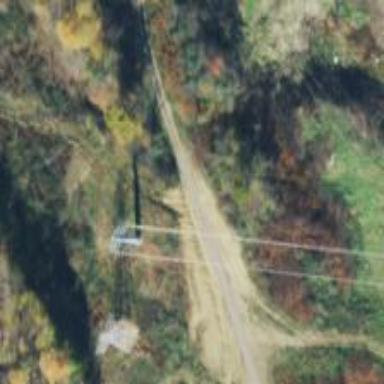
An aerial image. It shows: Power tower.